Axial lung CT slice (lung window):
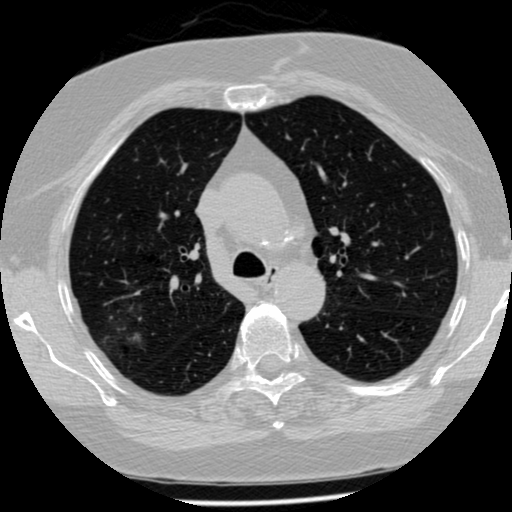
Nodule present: no